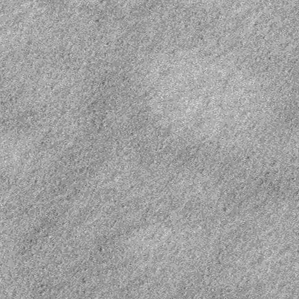
Label: frost